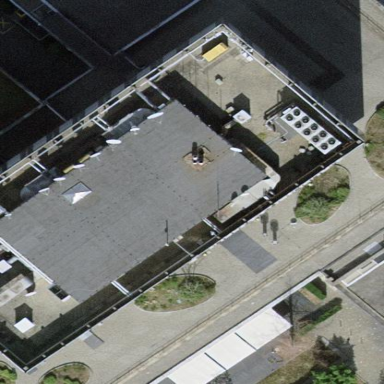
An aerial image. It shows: Part of building is shown in the image.